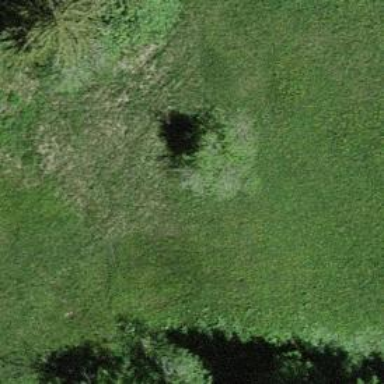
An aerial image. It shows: Single tag "natural: tree."